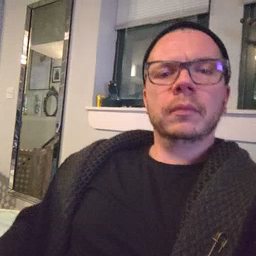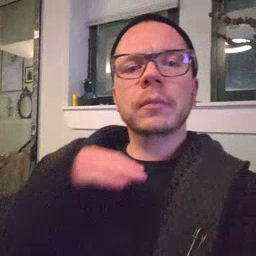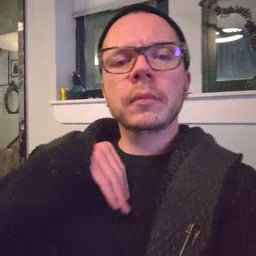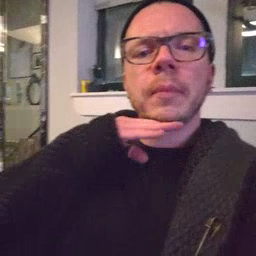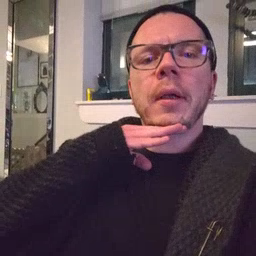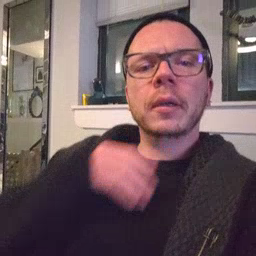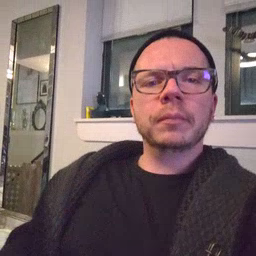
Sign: pig